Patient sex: M
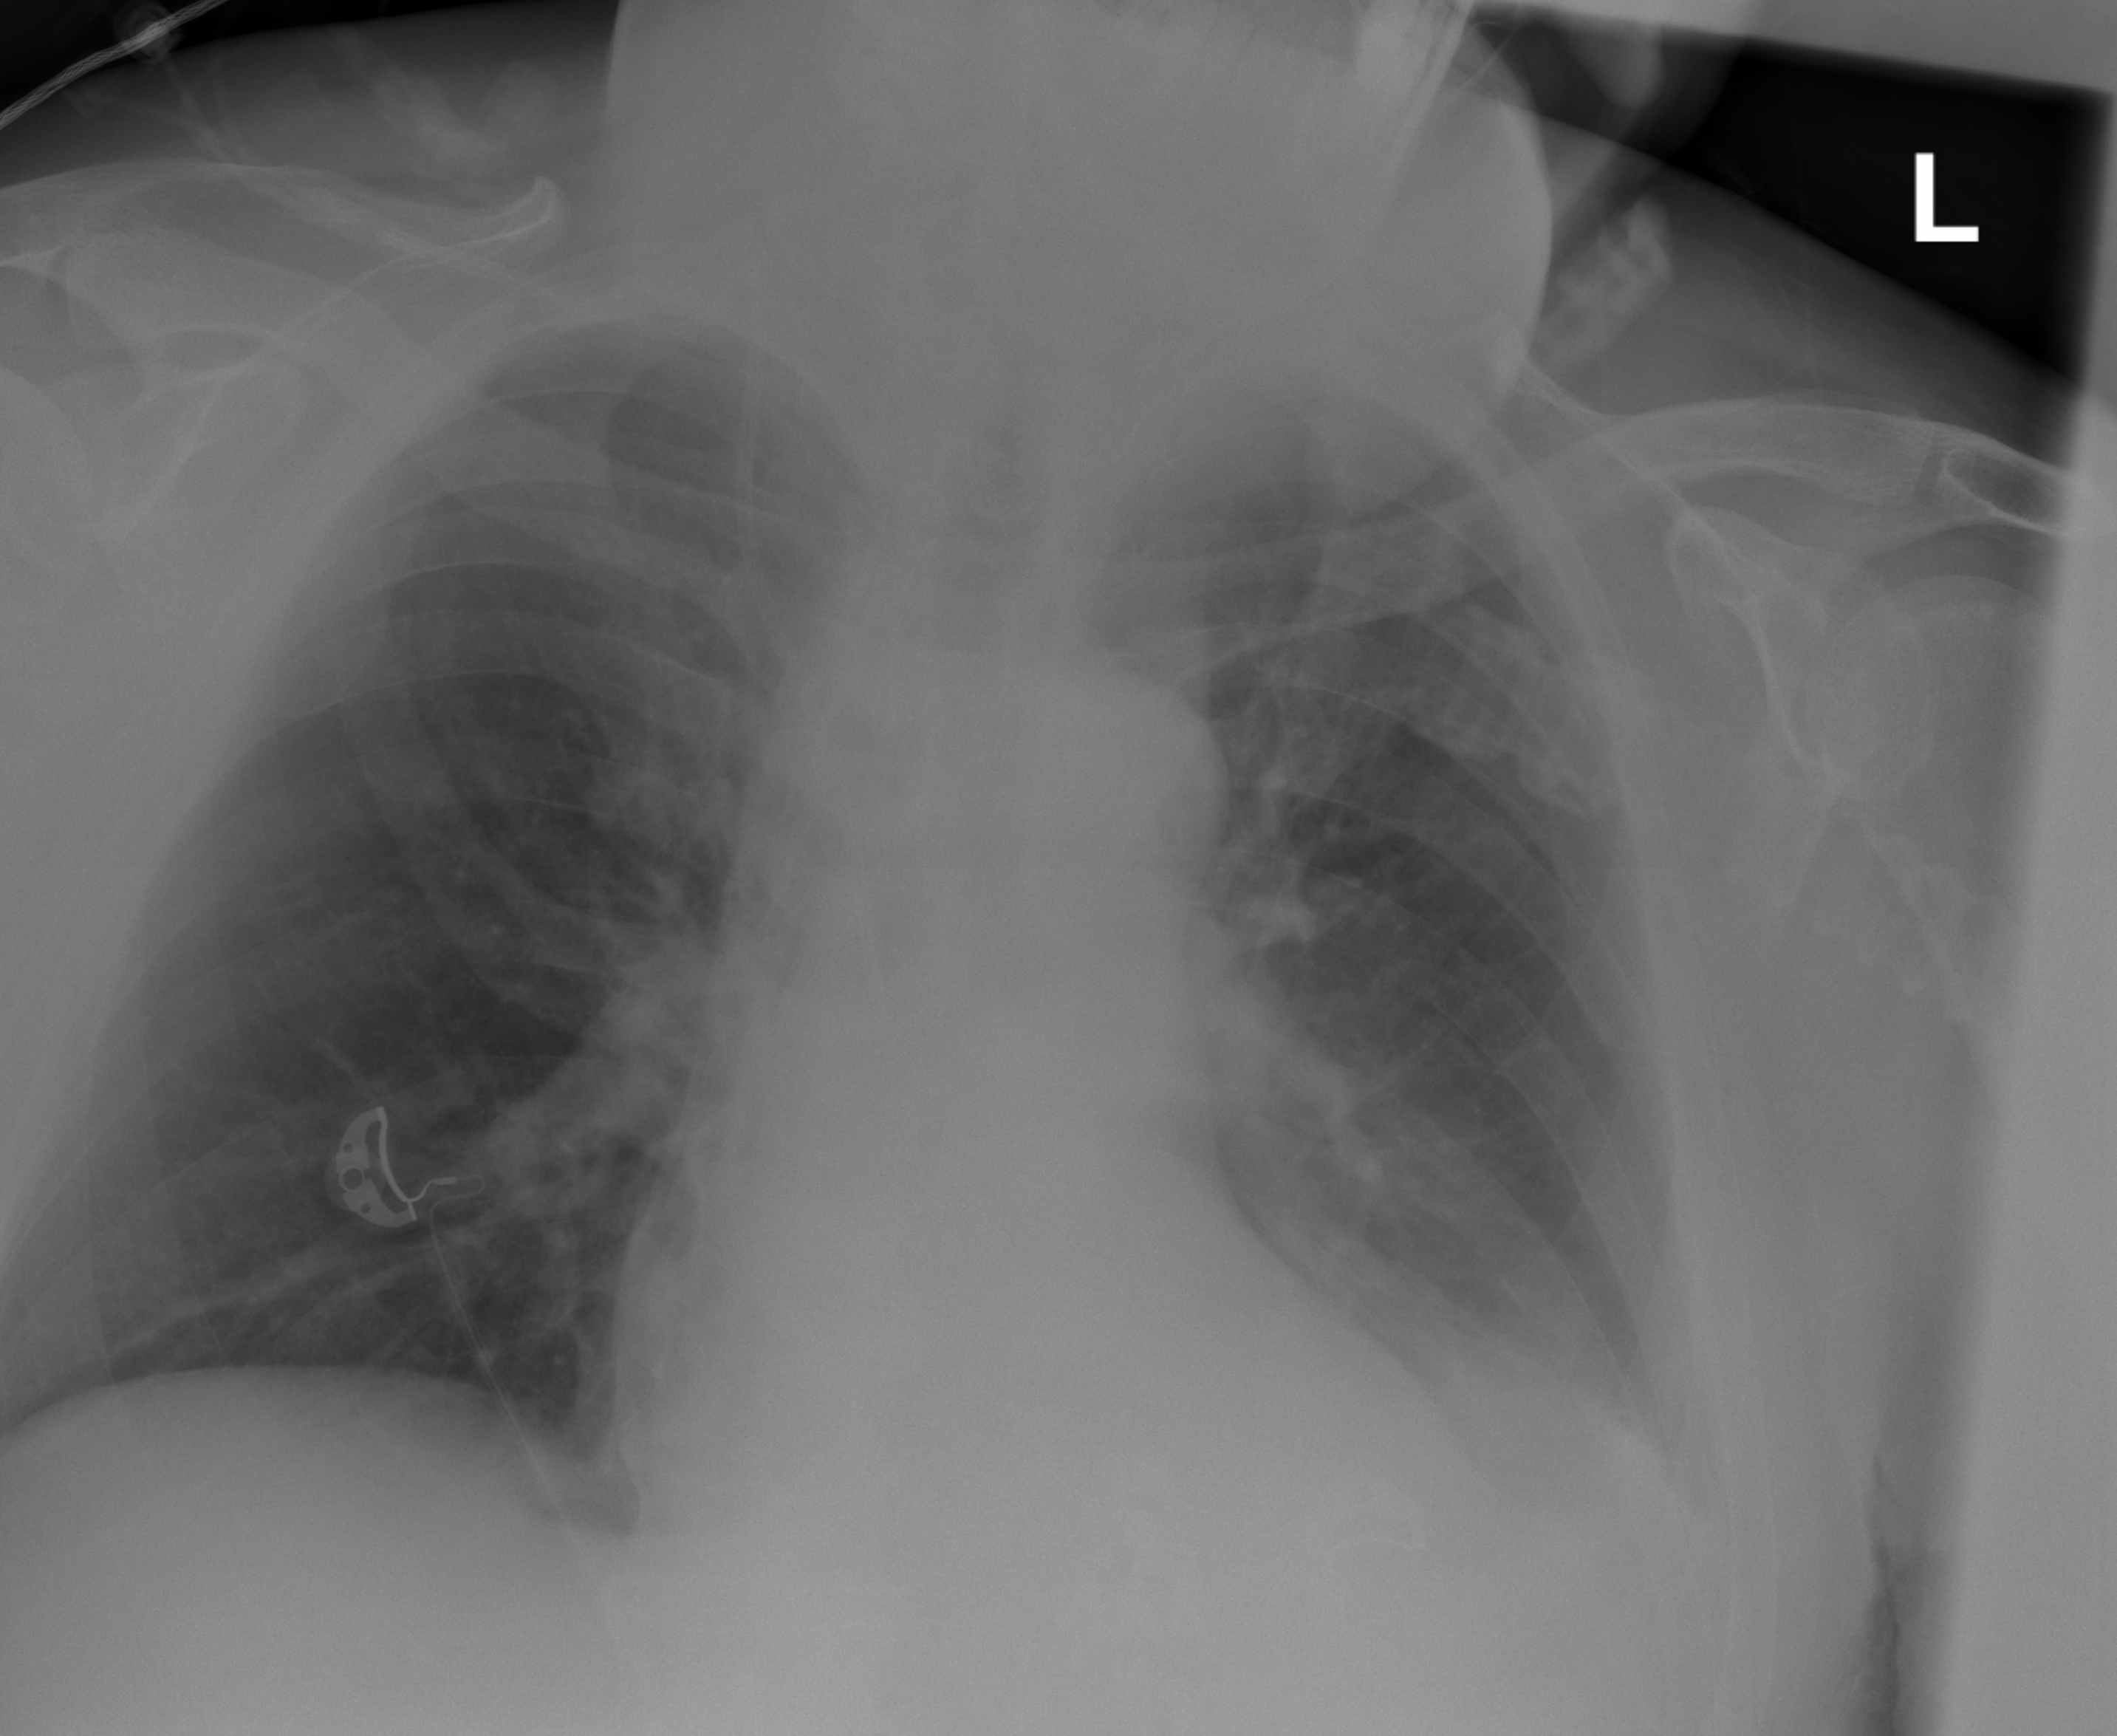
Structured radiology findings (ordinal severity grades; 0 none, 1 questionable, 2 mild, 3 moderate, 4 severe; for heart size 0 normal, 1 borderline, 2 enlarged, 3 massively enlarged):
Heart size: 1
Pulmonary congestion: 0
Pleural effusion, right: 0
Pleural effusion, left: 1
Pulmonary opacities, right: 0
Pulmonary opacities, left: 2
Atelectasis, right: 2
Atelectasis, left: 2